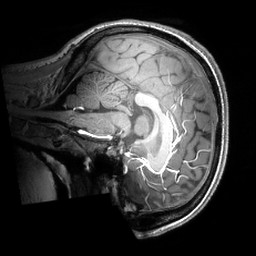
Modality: T1w
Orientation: sagittal
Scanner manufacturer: philips
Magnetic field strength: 7 T
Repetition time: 0.008 s
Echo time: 0.001974 s